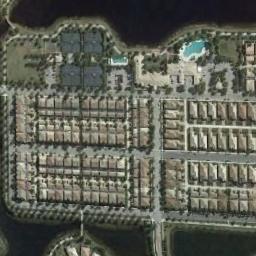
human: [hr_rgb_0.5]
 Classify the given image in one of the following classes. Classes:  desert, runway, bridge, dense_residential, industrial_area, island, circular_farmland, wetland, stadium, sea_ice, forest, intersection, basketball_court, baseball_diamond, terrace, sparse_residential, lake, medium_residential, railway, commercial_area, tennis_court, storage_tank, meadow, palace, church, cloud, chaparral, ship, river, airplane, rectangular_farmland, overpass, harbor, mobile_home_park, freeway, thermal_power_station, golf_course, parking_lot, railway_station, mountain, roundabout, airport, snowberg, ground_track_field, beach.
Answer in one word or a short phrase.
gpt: dense_residential